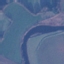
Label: River